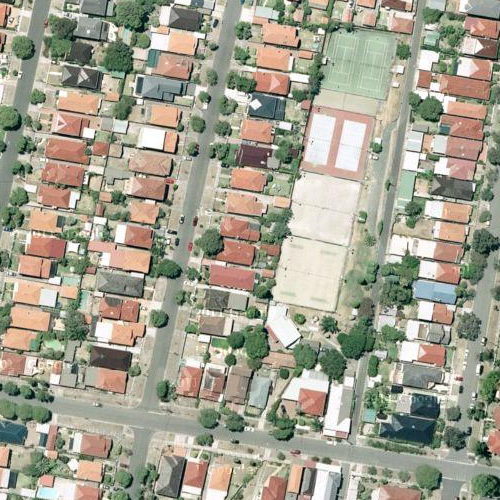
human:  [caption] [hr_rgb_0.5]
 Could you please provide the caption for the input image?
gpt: A town with many houses arranged densely and separated by some roads .

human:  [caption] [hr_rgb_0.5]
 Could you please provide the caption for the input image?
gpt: Lots of houses with different colors of roofs arranged in lines .

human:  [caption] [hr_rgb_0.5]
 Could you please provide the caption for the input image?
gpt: A residential area with houses arranged neatly and some roads go through this area .

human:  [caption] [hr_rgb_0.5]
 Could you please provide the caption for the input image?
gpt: A residential area with houses arranged neatly while many plants on the roadside .

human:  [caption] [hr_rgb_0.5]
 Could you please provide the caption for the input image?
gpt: A residential area with houses arranged densely .